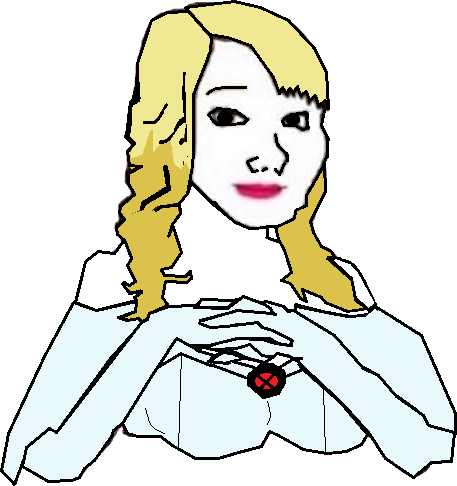
Label: 5_Abusive_Wife